Aerial crown-view tile of a tropical tree (Barro Colorado Island, Panama), acquired 20250512:
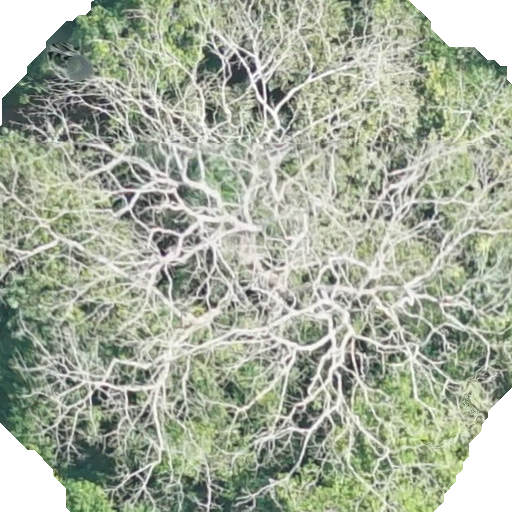
Species: Dipteryx oleifera
GBIF accepted scientific name: Dipteryx oleifera
Crown area: 443.214 m²